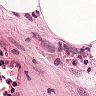
Metastatic tissue present: no